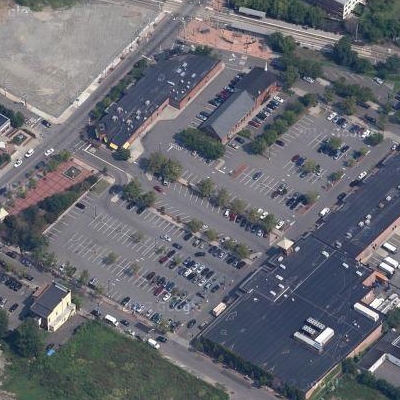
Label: Parking